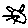
Label: cat